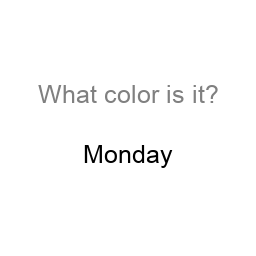
Color: black
Background color: white
Question text color: gray